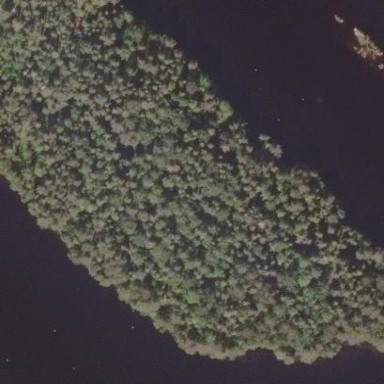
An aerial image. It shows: Islet covered with woodland.